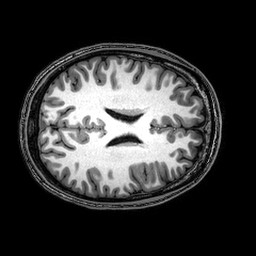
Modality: T1w
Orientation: axial
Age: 19
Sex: male
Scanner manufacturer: philips
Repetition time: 0.008177 s
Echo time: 0.00373 s